Field crop: maize
Growth stage: 2
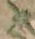
Species: atriplex